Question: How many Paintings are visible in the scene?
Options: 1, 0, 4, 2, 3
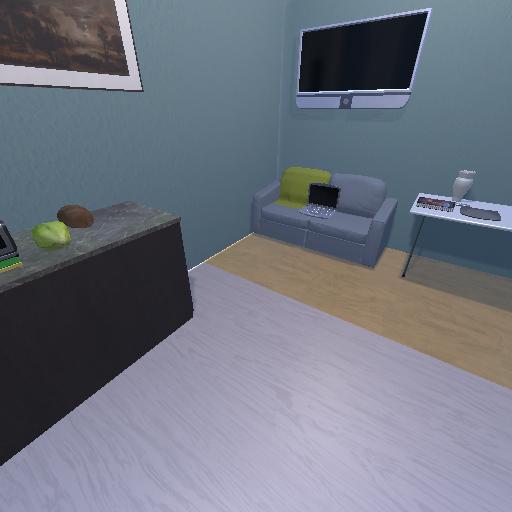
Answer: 1